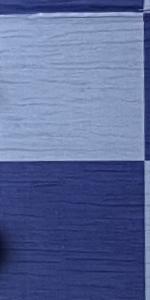
Label: Empty